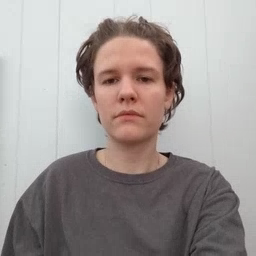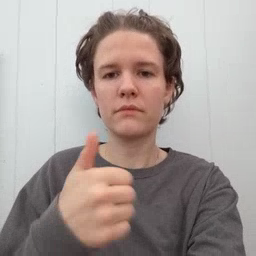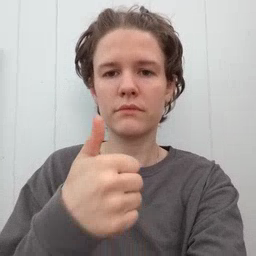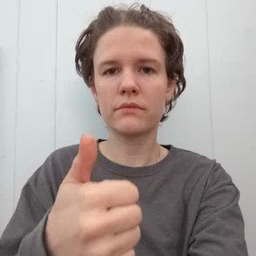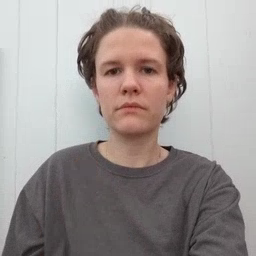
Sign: yourself